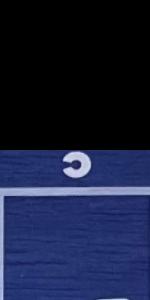
Label: Empty